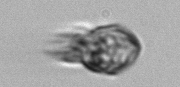
Label: Ciliophora